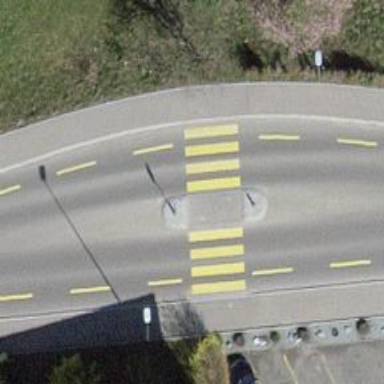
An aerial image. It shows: Marked zebra crossing with island in the middle.